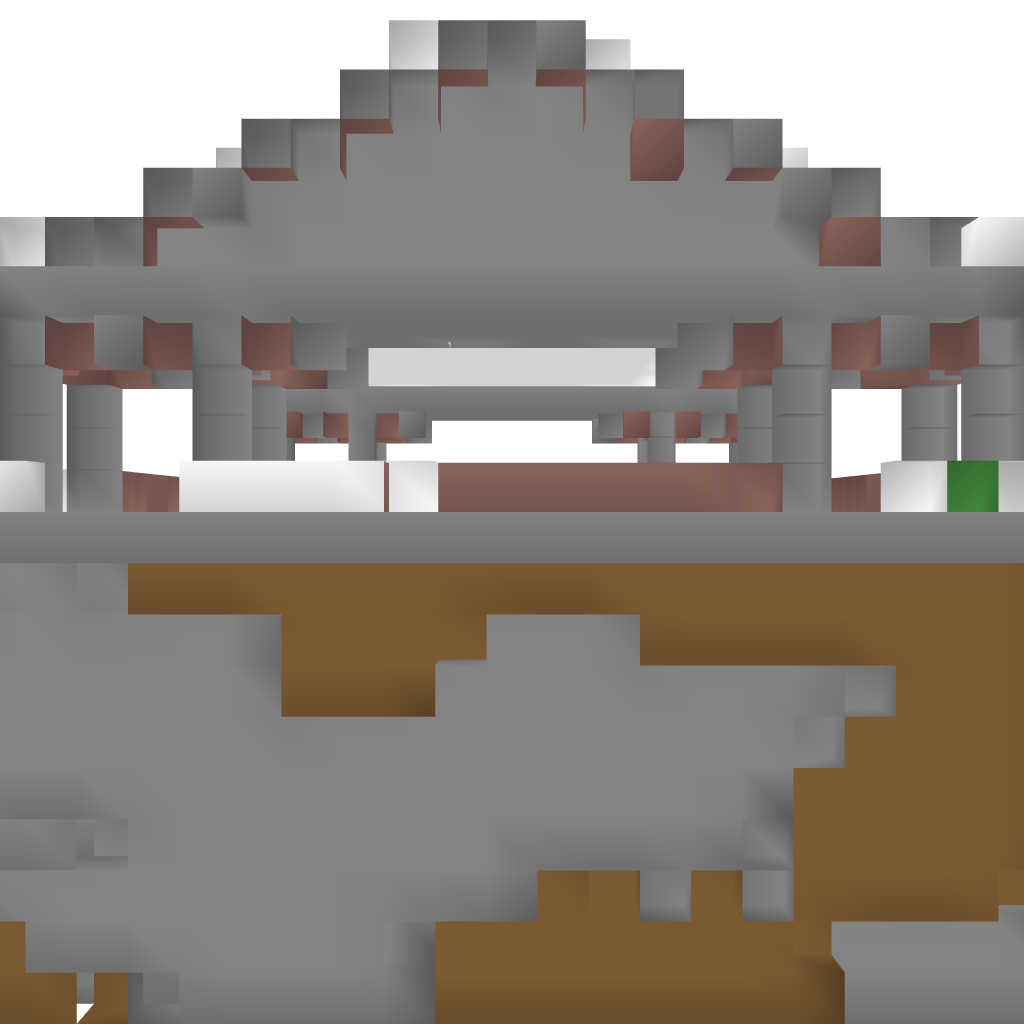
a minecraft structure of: Roman Baths good quality a lot of earth